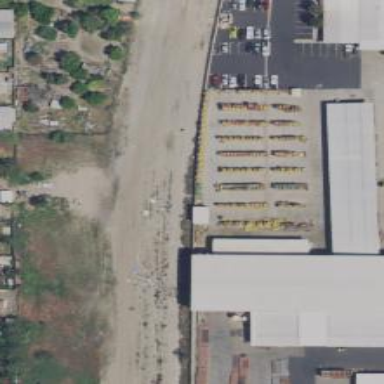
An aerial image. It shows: Siding service facility.